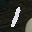
Label: 1